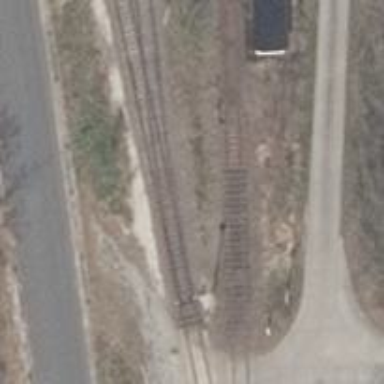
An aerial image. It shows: Railway switch.